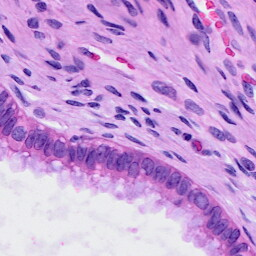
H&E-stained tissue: Cervix